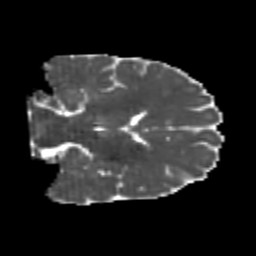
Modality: MD
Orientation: coronal
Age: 23
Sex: male
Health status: healthy
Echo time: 0.074 s